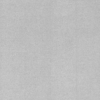
Label: dusty